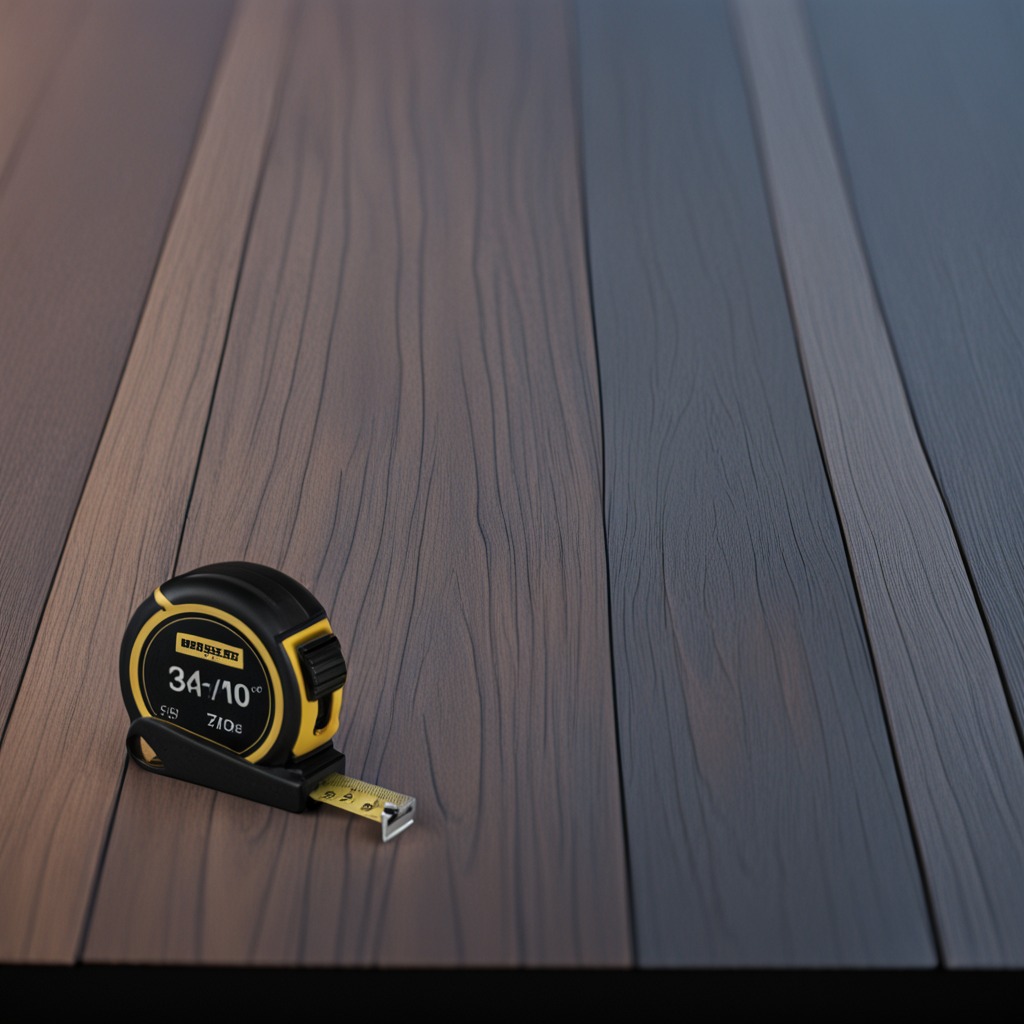
A measuring tape lies on the old table with faint burn marks in a small garage at twilight.